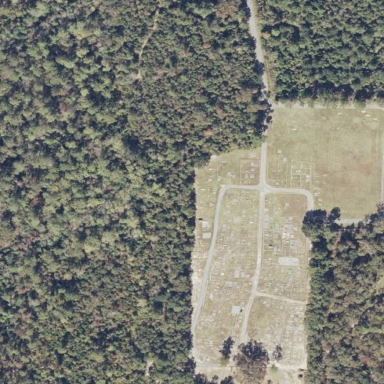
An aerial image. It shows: Cemetery.